Question: I am uploading/downloading some data in my application using AsyncTask. What I want is that, when the AsyncTask is running, the whole screen should get dimmed/disabled and a ProgressBar would be shown in the middle of the screen as long as the task is running.
Something like this

Any ideas / suggestions are most welcome.
Really need to implement it in my application!
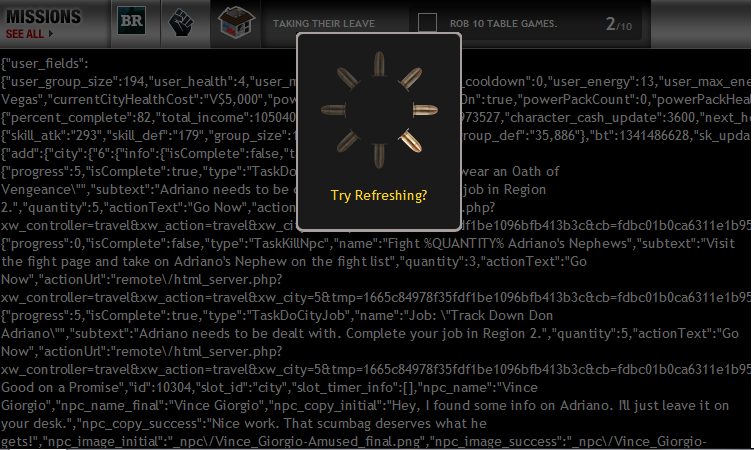
Answer: in the picture the dialogue is a 'Dialogue Activity'. You can search on Goolge how to implement 'dialogue Activity' :)